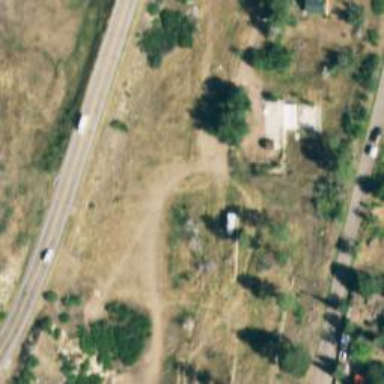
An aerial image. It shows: Driveway.